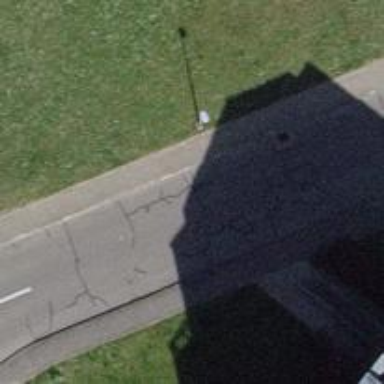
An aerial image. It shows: Asphalt road in residential area.